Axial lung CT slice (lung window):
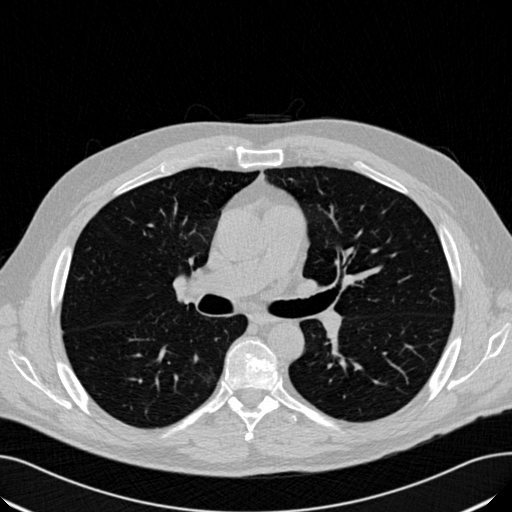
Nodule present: no